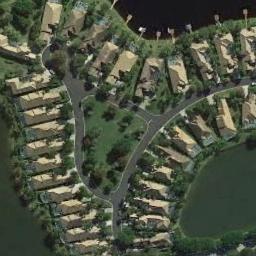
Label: dense_residential